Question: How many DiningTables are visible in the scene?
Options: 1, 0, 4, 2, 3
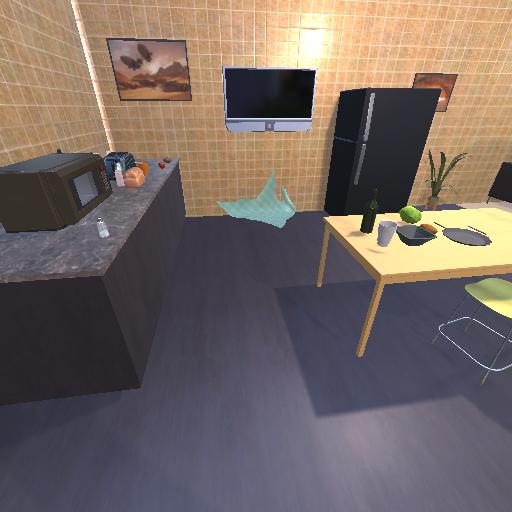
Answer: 1